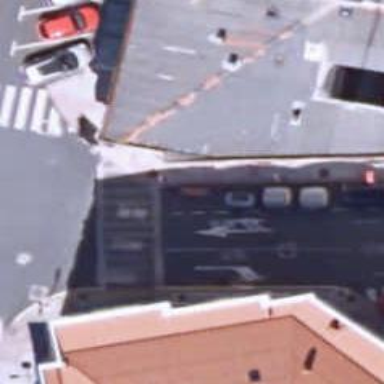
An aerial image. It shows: Marked crossing with traffic calming table.